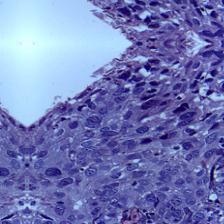
Diagnosis: OSCC